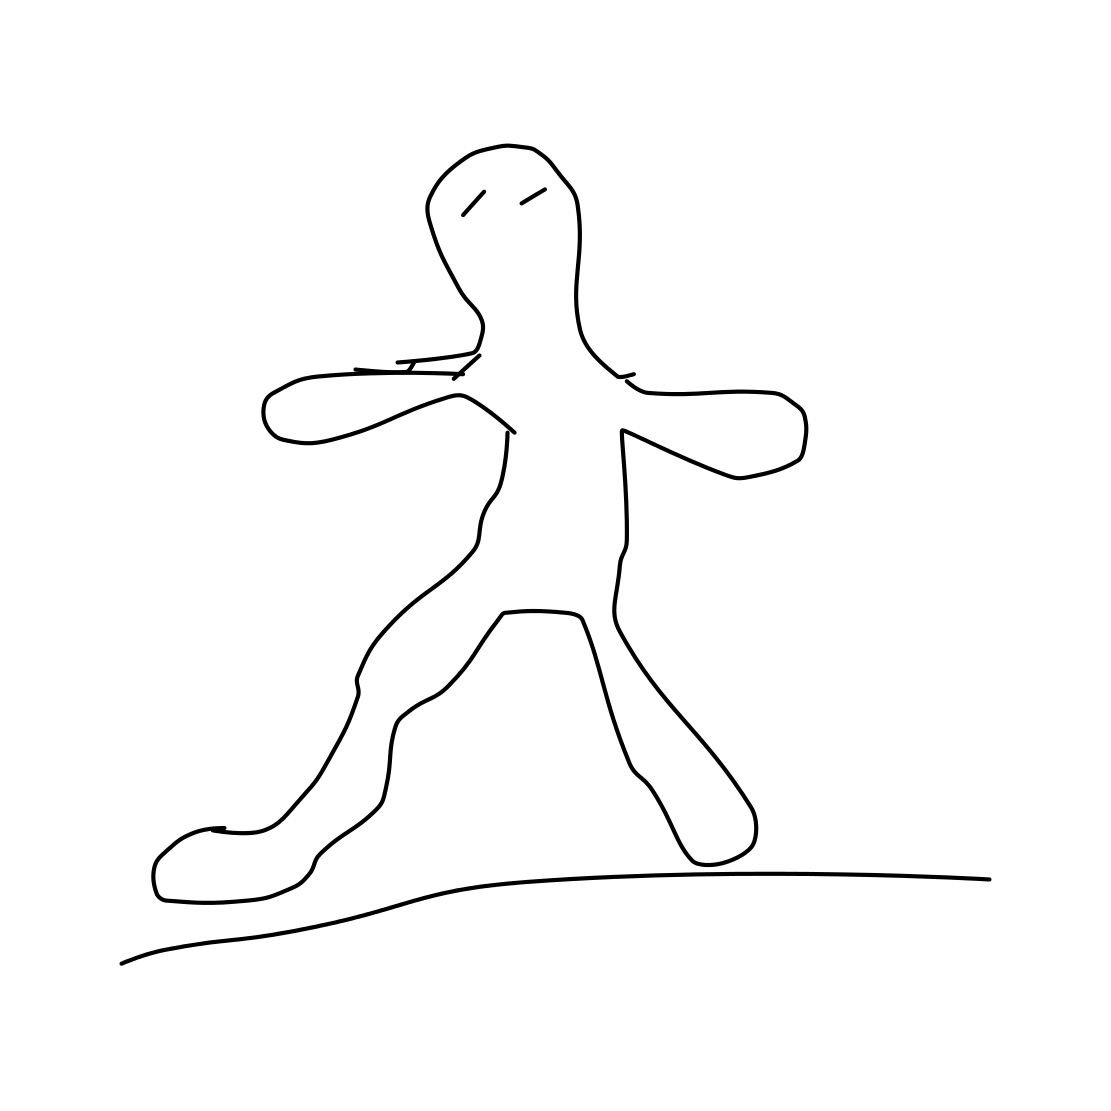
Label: person walking